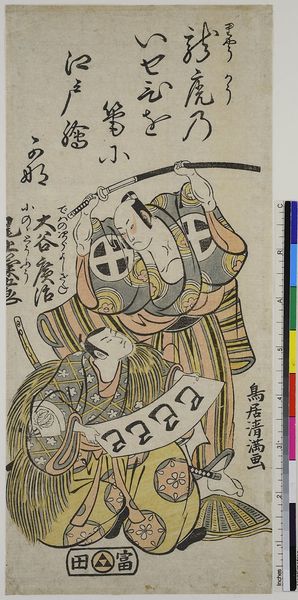
Titel: Die Schauspieler Otani und Onoe
Künstler: Torii Kiyomitsu
Standort: Hamburg
Institution: Museum für Kunst und Gewerbe Hamburg
Schlagwörter: gewand, sitzend, holzschnitt, japan, kraft, schriftzeichen, asien, druckgraphik, druckgrafik, schwert, knien, waffe, literatur, china, kniend, gedicht, zeit, schauspieler, farbholzschnitt, symbole, schauspielerin, geand, samurai, kabuki, edo, reproduktionen, dichtkunst, langes gewand, druckerzeugnisse, asine